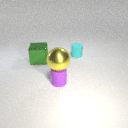
small purple rubber cylinder to the right of large green metal cube